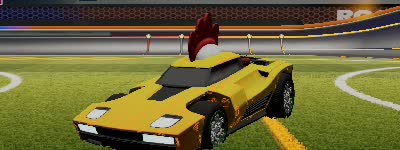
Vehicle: breakout